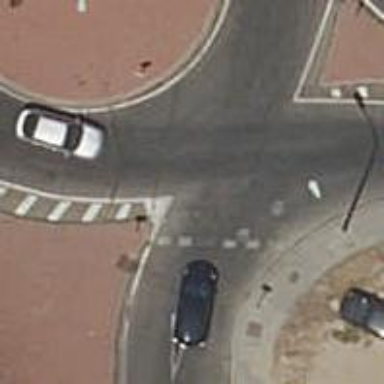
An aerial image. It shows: Road with "give way" sign.